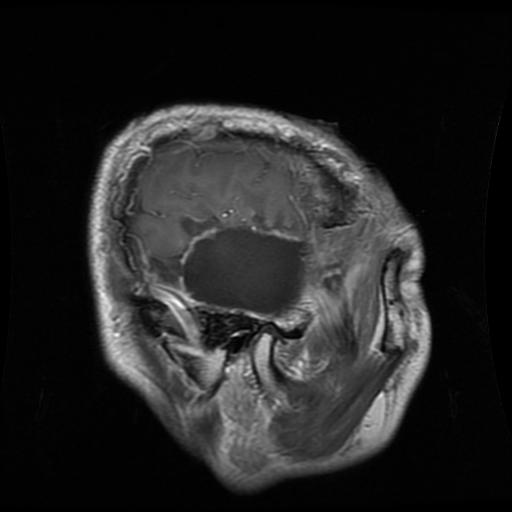
Label: glioma